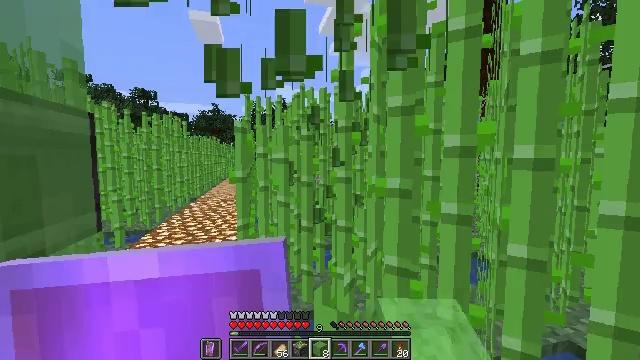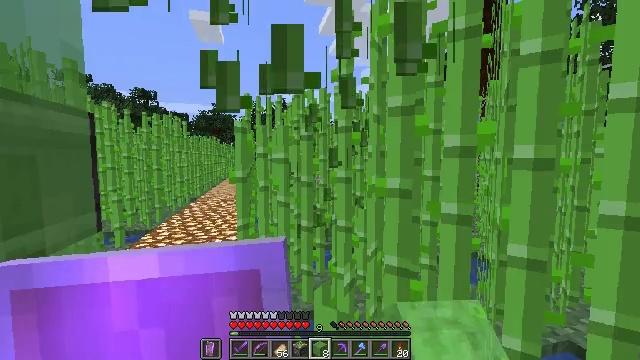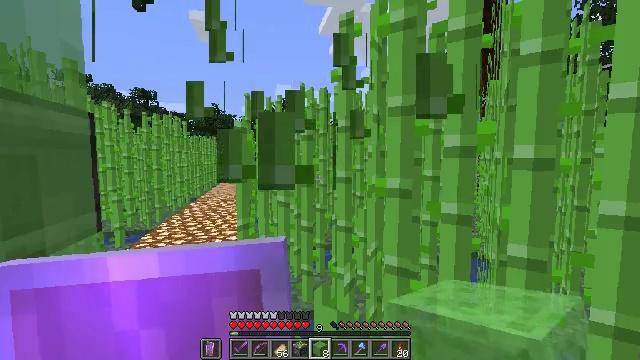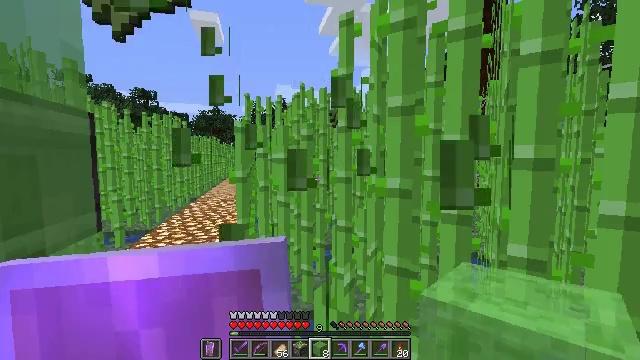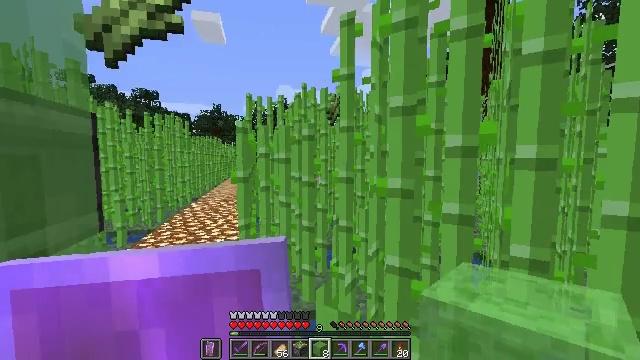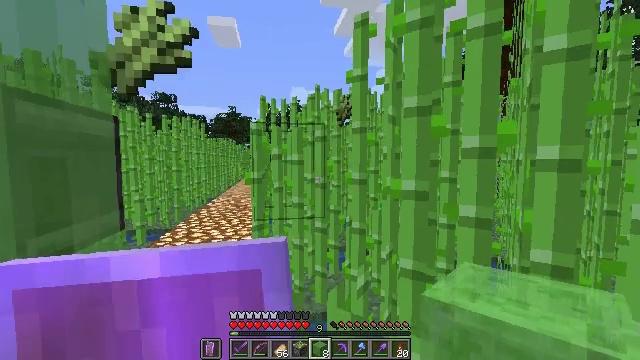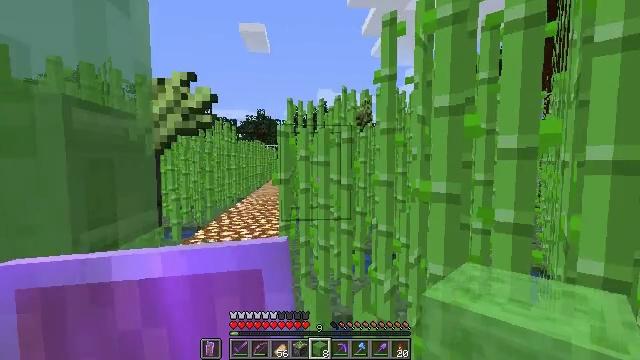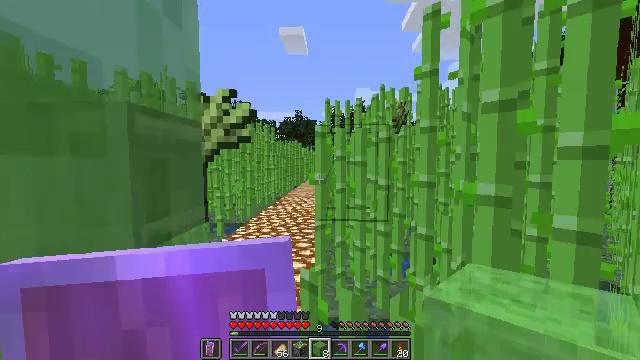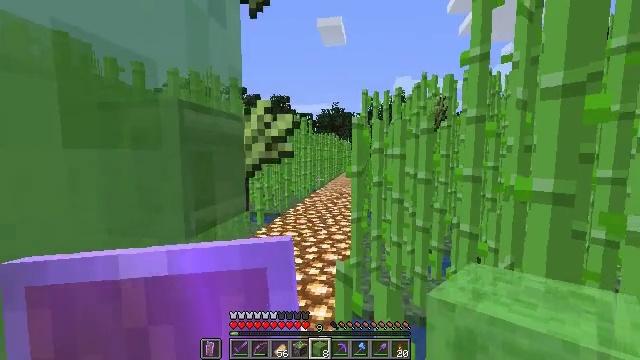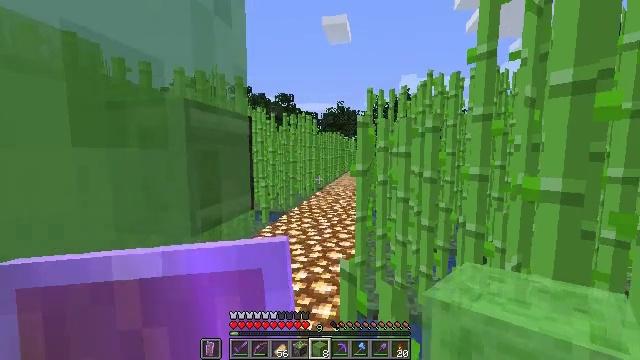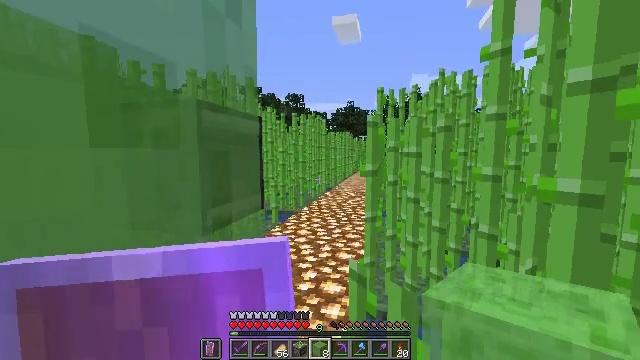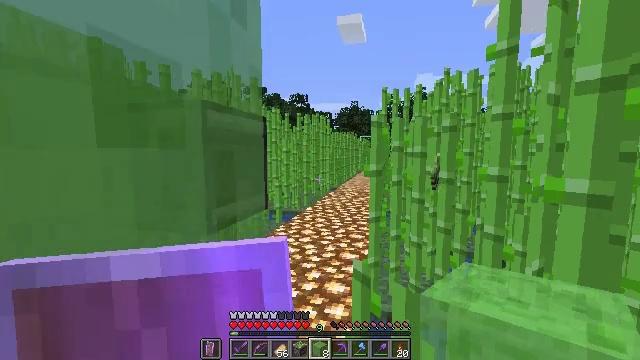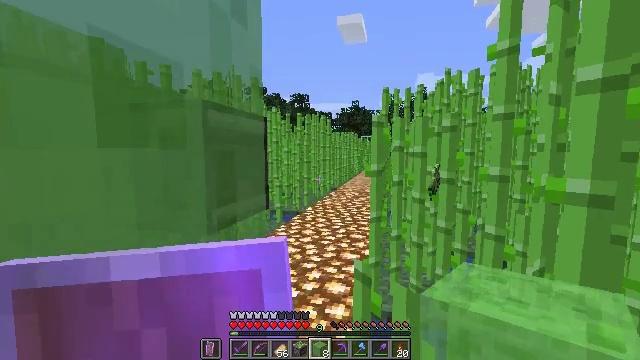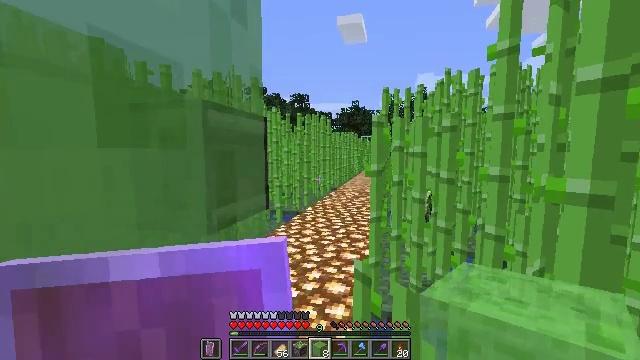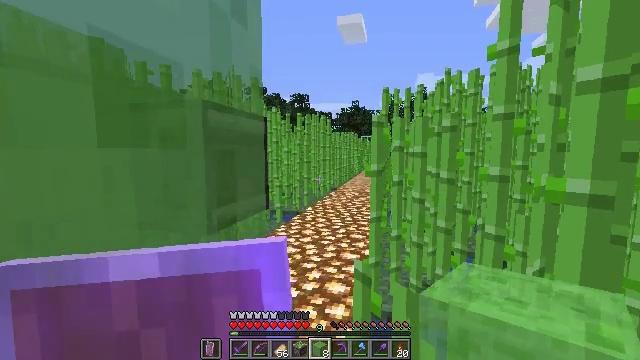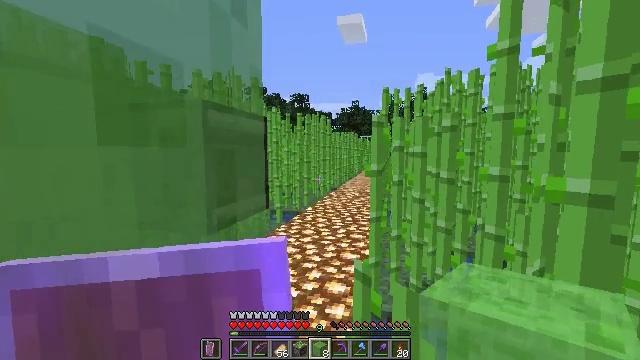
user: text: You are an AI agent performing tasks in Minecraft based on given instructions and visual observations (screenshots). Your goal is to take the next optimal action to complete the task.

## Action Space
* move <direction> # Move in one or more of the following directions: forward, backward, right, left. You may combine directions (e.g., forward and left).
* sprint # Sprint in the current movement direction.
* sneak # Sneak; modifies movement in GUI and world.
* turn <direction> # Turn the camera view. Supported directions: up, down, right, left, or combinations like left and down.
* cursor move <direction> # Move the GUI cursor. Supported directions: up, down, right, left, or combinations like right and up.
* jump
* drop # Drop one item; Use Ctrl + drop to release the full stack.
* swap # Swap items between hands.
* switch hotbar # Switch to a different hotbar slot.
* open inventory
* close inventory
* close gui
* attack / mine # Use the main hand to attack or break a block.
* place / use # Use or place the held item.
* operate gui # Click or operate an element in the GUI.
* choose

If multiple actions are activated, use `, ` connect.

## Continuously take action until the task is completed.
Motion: motion action
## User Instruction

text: Attack the slime block to pick it up.
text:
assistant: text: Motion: no_op
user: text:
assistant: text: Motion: no_op
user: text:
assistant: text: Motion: no_op
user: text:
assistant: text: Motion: no_op
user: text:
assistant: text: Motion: turn left
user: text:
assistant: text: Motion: turn left
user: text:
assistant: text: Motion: turn left
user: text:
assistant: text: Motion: turn left and down
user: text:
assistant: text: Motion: turn left
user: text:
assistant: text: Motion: turn left
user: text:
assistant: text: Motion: no_op
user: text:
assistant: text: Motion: no_op
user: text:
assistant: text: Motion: no_op
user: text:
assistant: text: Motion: sneak
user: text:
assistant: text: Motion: sneak
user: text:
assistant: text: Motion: sneak
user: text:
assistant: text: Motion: sneak
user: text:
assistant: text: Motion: sneak, turn left and up
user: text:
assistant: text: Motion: sneak, turn left and up
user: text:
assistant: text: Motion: sneak, turn left
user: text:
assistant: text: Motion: move right, sneak, turn left
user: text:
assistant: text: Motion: move right, sneak, turn left
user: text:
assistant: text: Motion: move right, sneak, turn left and up
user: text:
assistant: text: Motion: move right, sneak, turn left
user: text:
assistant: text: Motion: sneak
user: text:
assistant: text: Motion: sneak
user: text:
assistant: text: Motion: sneak
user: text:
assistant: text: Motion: sneak
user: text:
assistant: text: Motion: sneak
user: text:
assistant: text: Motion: sneak